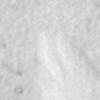
Label: no_change